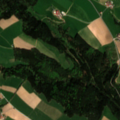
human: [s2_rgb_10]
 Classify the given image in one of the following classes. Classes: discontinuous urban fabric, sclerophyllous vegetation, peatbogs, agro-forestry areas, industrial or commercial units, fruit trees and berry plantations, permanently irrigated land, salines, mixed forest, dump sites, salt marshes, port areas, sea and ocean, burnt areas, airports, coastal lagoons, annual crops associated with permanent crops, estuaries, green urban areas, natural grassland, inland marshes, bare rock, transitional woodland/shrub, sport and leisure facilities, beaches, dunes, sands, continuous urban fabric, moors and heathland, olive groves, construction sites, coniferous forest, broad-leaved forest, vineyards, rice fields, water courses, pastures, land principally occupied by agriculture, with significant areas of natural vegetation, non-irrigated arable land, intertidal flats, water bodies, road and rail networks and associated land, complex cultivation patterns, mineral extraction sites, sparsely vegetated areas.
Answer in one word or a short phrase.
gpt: non-irrigated arable land, mixed forest